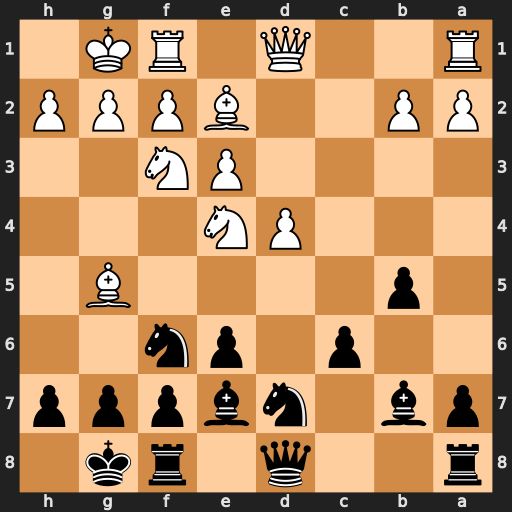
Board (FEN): r2q1rk1/pb1nbppp/2p1pn2/1p4B1/3PN3/4PN2/PP2BPPP/R2Q1RK1
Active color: b
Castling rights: -
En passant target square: -
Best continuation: Nxe4 Bxe7 Qxe7